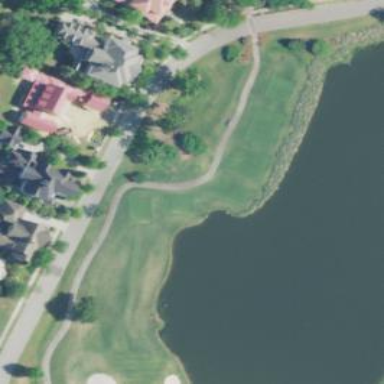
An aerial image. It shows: Service road designated as golf cart path.